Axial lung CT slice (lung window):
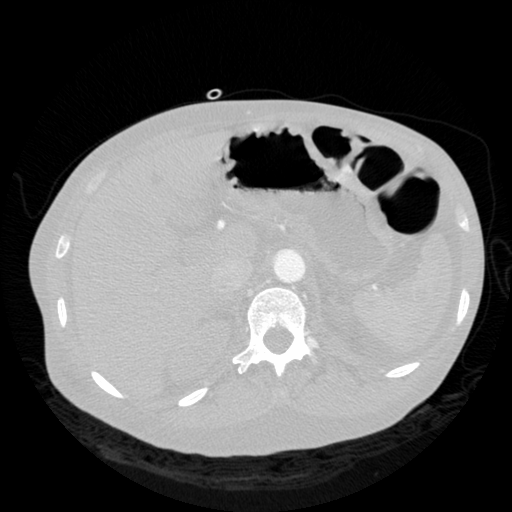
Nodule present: no